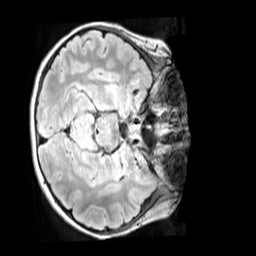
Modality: FLAIR
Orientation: axial
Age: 10
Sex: female
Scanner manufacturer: siemens
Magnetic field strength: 3 T
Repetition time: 5 s
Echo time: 0.388 s